The picture encodes a bearing's raw vibration samples as pixel intensities in a 2-D grid. Classify the bearing condition as one of: normal, inner_race, outer_race, ball.
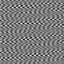
Answer: outer_race